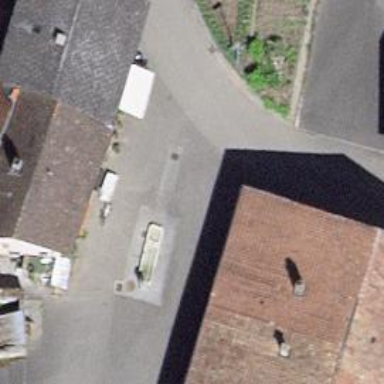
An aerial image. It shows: Fountain.